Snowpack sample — Buffalo Mountain, Silverthorne, Colorado, USA (1/25/25, 10:11 AM MST)
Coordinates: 39.6222, -106.1139
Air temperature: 22 °F
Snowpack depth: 110 cm
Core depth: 20 cm
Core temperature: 48.2 °F
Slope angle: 12°, slope face: 102°
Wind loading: high
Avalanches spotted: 0
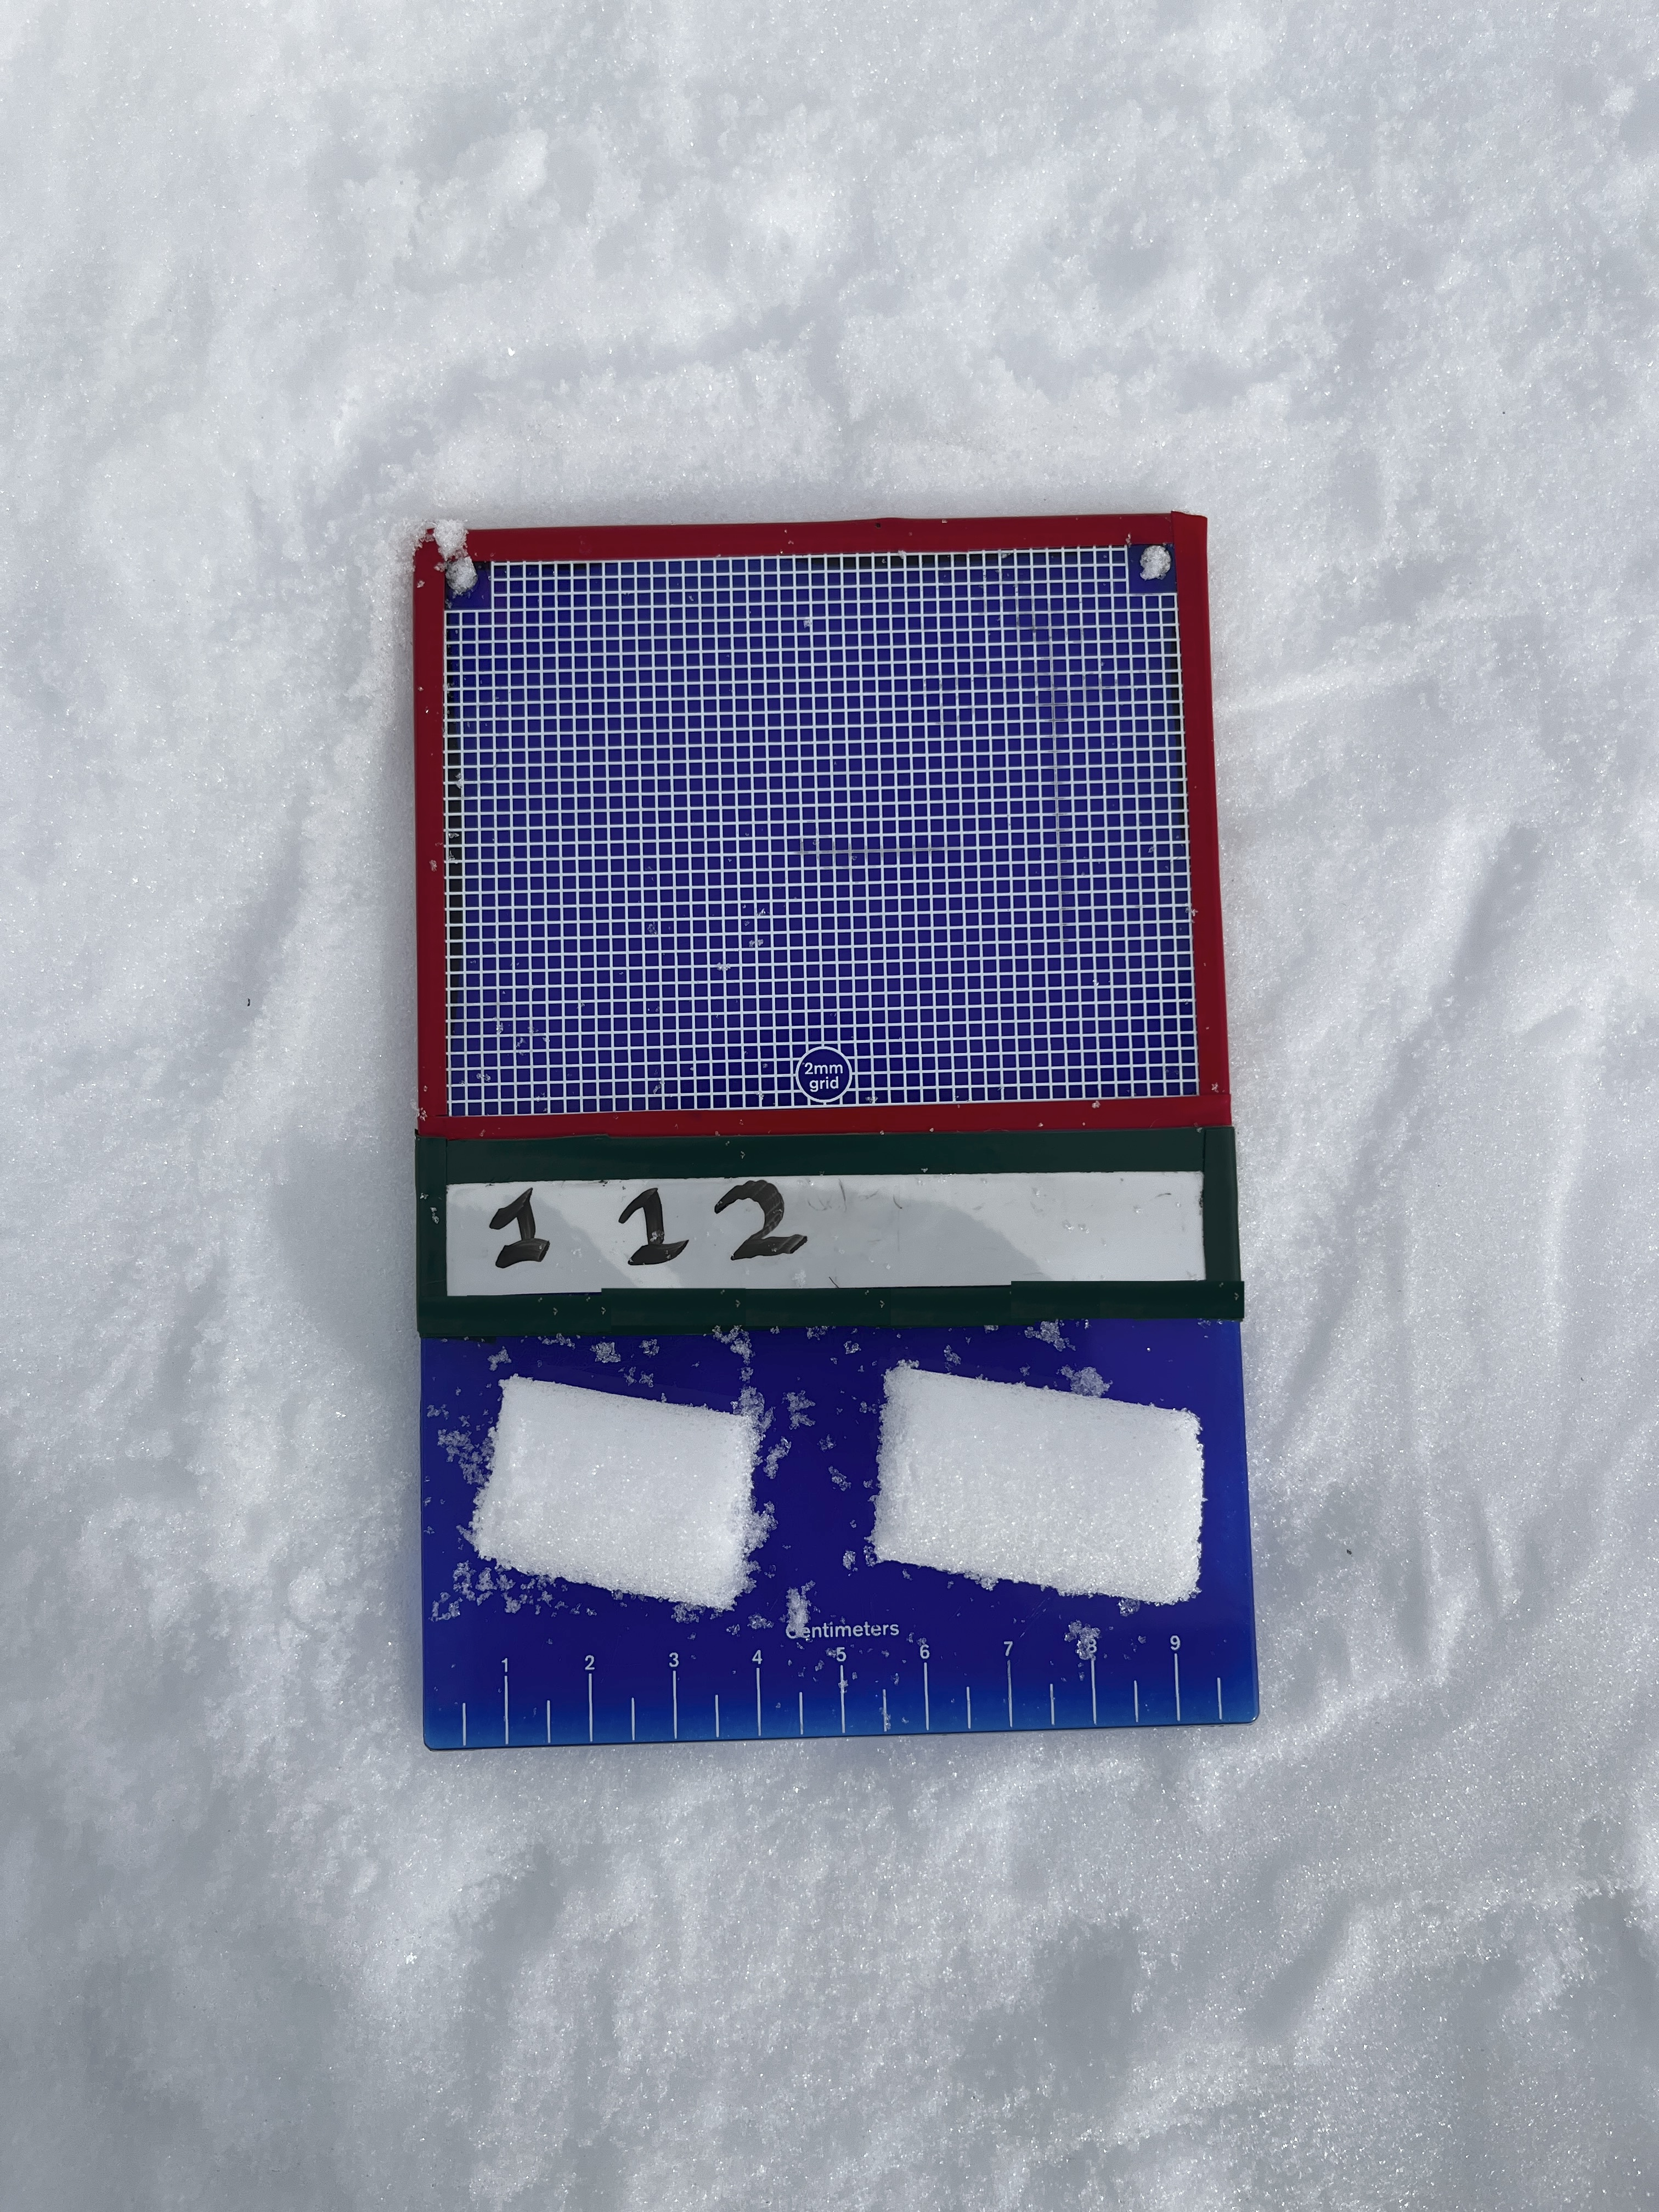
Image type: crystal_card
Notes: No avalanches nearby, collected on the outskirts of a fire break 15 meters from the treeline, on way to Buffalo and Red Mountain